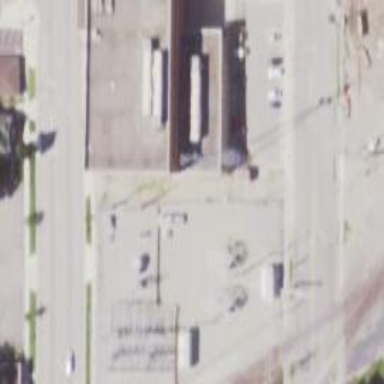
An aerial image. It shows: Power substation.